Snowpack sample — Loveland Pass, Silver Plume, Colorado, USA (2/11/26, 12:00 PM MST)
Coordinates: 39.663, -105.886
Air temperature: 35 °F
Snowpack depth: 82 cm
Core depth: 20 cm
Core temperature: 17.6 °F
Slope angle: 13°, slope face: 12°
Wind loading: high
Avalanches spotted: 1
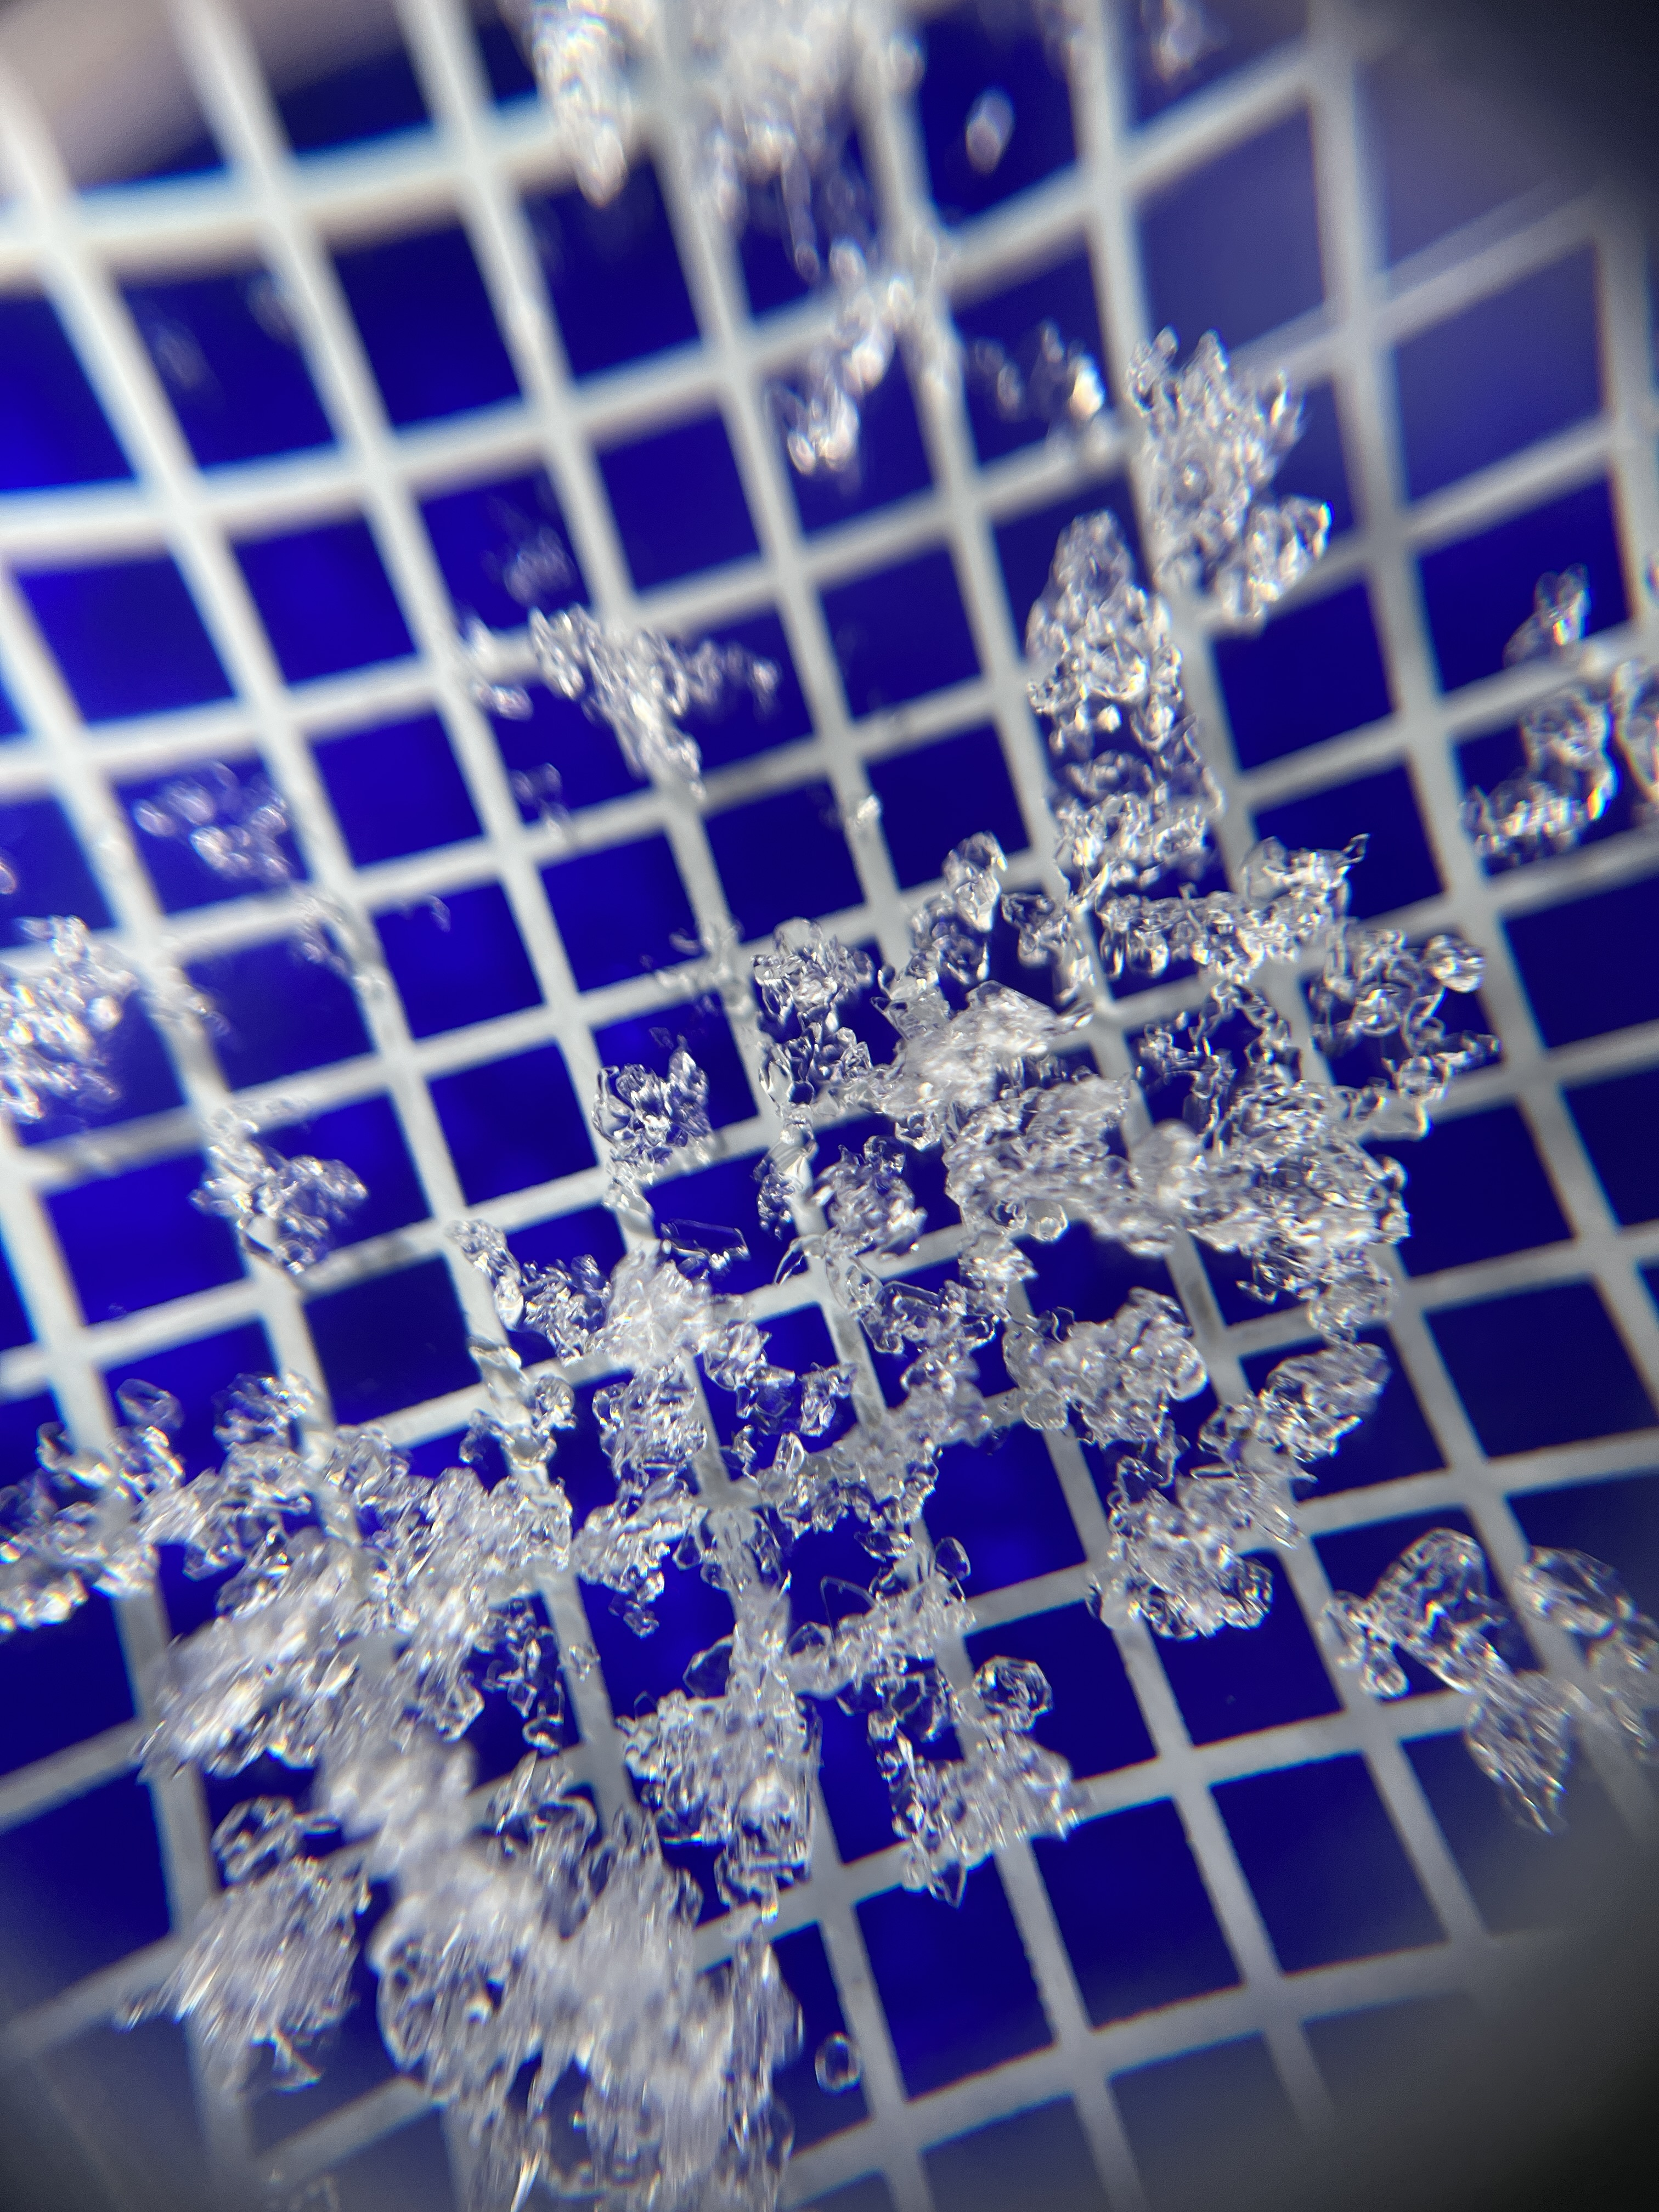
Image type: magnified_profile
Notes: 1 small avalanche spotted on the north side of the bowl, lots of wind loading